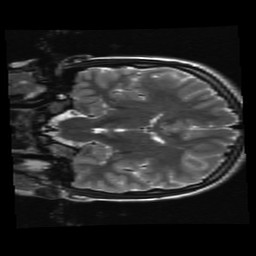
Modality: T2w
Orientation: coronal
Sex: female
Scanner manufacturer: ge
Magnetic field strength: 3 T
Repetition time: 5 s
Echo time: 0.101 s